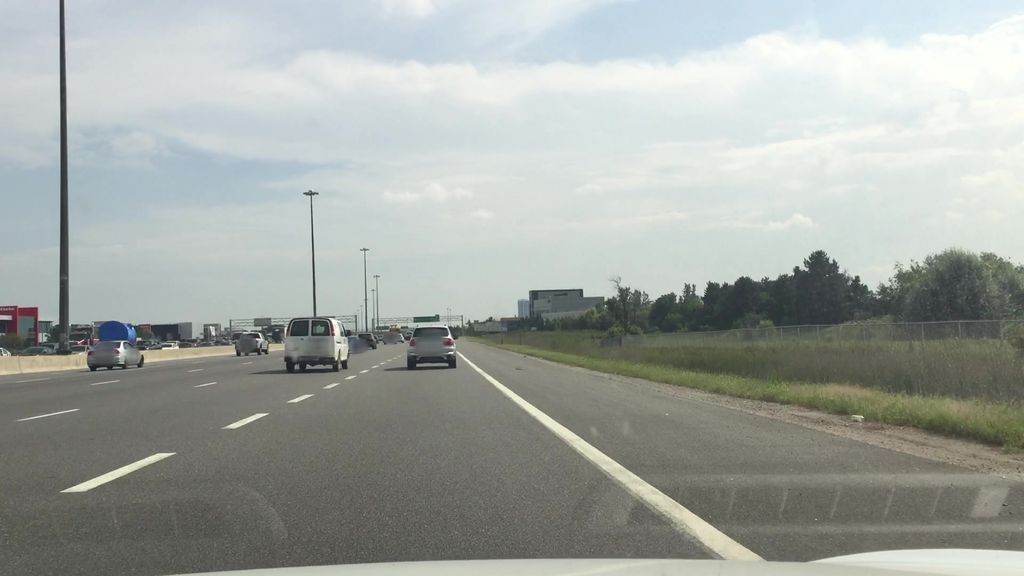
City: toronto